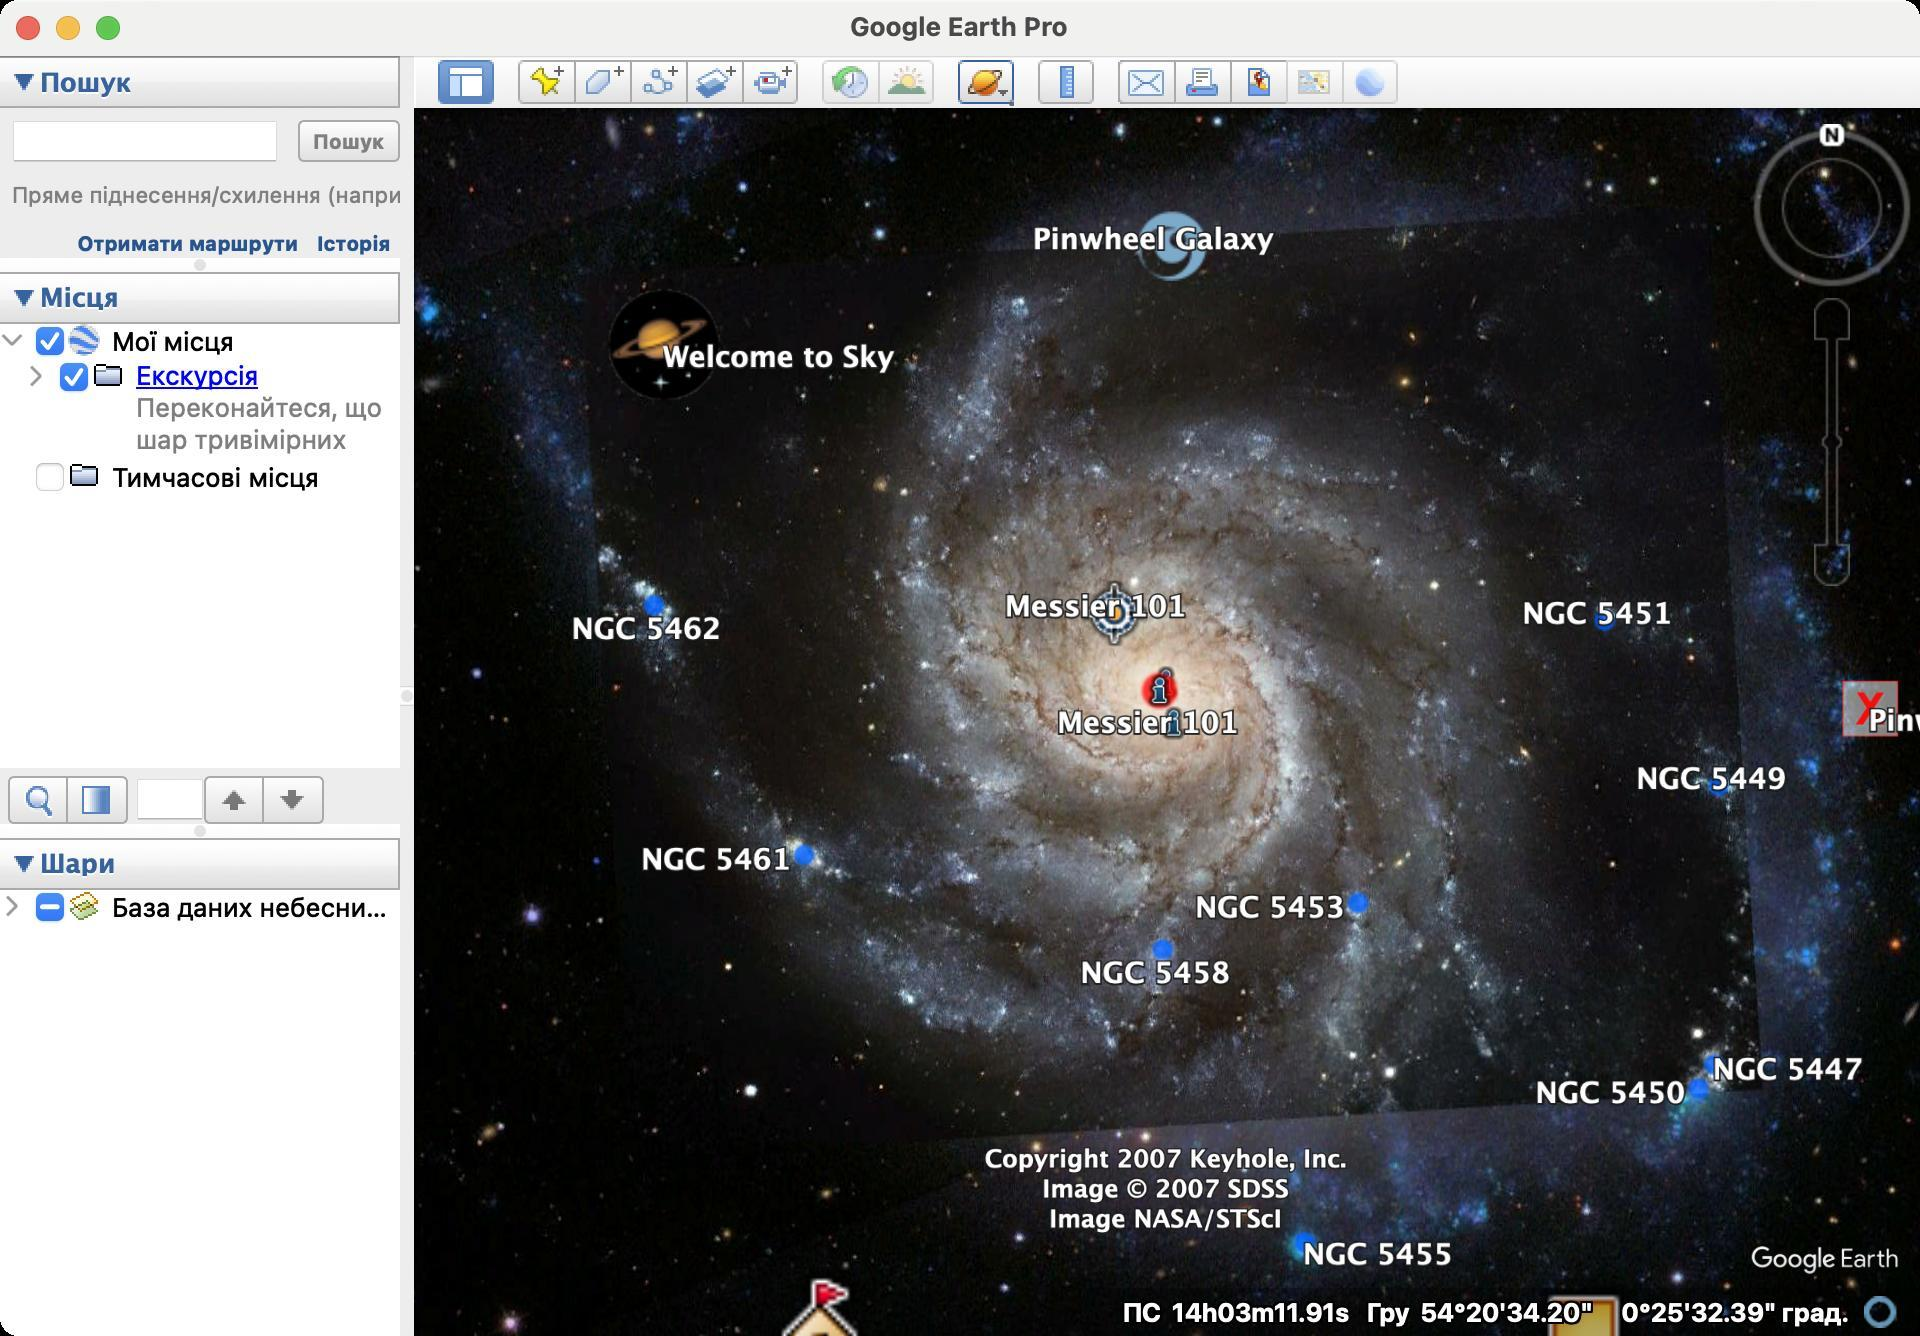
Accessibility tree:
{"name": "Google_Earth_Pro", "role": "AXWindow", "description": null, "role_description": "звичайне вікно", "value": null, "position": "205.00;119.00", "size": "960;668", "children": [{"name": "", "role": "AXSplitGroup", "description": "", "role_description": "група розділених областей", "value": null, "position": "0.00;28.00", "size": "960;640", "children": [{"name": "", "role": "AXGroup", "description": "", "role_description": "група", "value": null, "position": "207.00;28.00", "size": "753;640", "children": [{"name": "", "role": "AXSplitGroup", "description": "", "role_description": "група розділених областей", "value": null, "position": "207.00;28.00", "size": "753;26", "children": [{"name": "", "role": "AXCheckBox", "description": "Приховати бокову панель", "role_description": "галочка", "value": 1, "position": "219.00;30.00", "size": "28;22", "children": []}, {"name": "", "role": "AXButton", "description": "Додати мітку", "role_description": "кнопка", "value": null, "position": "259.00;30.00", "size": "28;22", "children": []}, {"name": "", "role": "AXButton", "description": "Додати багатокутник", "role_description": "кнопка", "value": null, "position": "287.00;30.00", "size": "28;22", "children": []}, {"name": "", "role": "AXButton", "description": "Додати шлях", "role_description": "кнопка", "value": null, "position": "315.00;30.00", "size": "28;22", "children": []}, {"name": "", "role": "AXButton", "description": "Додати накладання зображення", "role_description": "кнопка", "value": null, "position": "343.00;30.00", "size": "28;22", "children": []}, {"name": "", "role": "AXCheckBox", "description": "Запис подорожі", "role_description": "галочка", "value": 0, "position": "371.00;30.00", "size": "28;22", "children": []}, {"name": "", "role": "AXCheckBox", "description": "Показати зображення в часі. Скористайтеся повзунком часу, щоб переміщатися між датами отримання зображення.", "role_description": "галочка", "value": 0, "position": "411.00;30.00", "size": "28;22", "children": []}, {"name": "", "role": "AXCheckBox", "description": "Показати, як падає сонячне світло на ландшафт. Скористайтеся повзунком часу, щоб вибрати пору дня.", "role_description": "галочка", "value": 0, "position": "439.00;30.00", "size": "28;22", "children": []}, {"name": "", "role": "AXMenuButton", "description": "Переключає режими перегляду \"Земля, \"Небо\" та інших планет.", "role_description": "кнопка меню", "value": null, "position": "479.00;29.00", "size": "28;24", "children": []}, {"name": "", "role": "AXCheckBox", "description": "Показати лінійку", "role_description": "галочка", "value": 0, "position": "519.00;30.00", "size": "28;22", "children": []}, {"name": "", "role": "AXButton", "description": "Електронна пошта", "role_description": "кнопка", "value": null, "position": "559.00;30.00", "size": "28;22", "children": []}, {"name": "", "role": "AXCheckBox", "description": "Друк", "role_description": "галочка", "value": 0, "position": "587.00;30.00", "size": "28;22", "children": []}, {"name": "", "role": "AXCheckBox", "description": "Зберегти зображення", "role_description": "галочка", "value": 0, "position": "615.00;30.00", "size": "28;22", "children": []}, {"name": "", "role": "AXButton", "description": "Переглянути в Картах Google", "role_description": "кнопка", "value": null, "position": "643.00;30.00", "size": "28;22", "children": []}, {"name": "", "role": "AXButton", "description": "Переглянути через Google Планета Земля в Інтернеті", "role_description": "кнопка", "value": null, "position": "671.00;30.00", "size": "28;22", "children": []}]}]}, {"name": "", "role": "AXSplitGroup", "description": "", "role_description": "група розділених областей", "value": null, "position": "0.00;28.00", "size": "200;640", "children": [{"name": "Шари", "role": "AXCheckBox", "description": "Визначні місця та інші функції", "role_description": "галочка", "value": 1, "position": "0.00;419.00", "size": "198;26", "children": []}, {"name": "", "role": "AXGroup", "description": "", "role_description": "група", "value": null, "position": "0.00;445.00", "size": "200;223", "children": [{"name": "База_даних_небесних_об’єктів", "role": "AXGroup", "description": "", "role_description": "група", "value": null, "position": "12.00;445.00", "size": "188;18", "children": []}]}, {"name": "Місця", "role": "AXCheckBox", "description": "Збережені місця (Уподобання)  Натисніть, щоб розгорнути або згорнути.", "role_description": "галочка", "value": 1, "position": "0.00;136.00", "size": "200;26", "children": []}, {"name": "", "role": "AXGroup", "description": "", "role_description": "група", "value": null, "position": "0.00;162.00", "size": "200;222", "children": [{"name": "Мої_місця", "role": "AXGroup", "description": "", "role_description": "група", "value": null, "position": "12.00;162.00", "size": "188;18", "children": []}, {"name": "​", "role": "AXGroup", "description": "", "role_description": "група", "value": null, "position": "24.00;180.00", "size": "176;50", "children": []}, {"name": "Тимчасові_місця", "role": "AXGroup", "description": "", "role_description": "група", "value": null, "position": "12.00;230.00", "size": "188;18", "children": []}]}, {"name": "", "role": "AXButton", "description": "Знайти в \"Моїх місцях\"", "role_description": "кнопка", "value": null, "position": "4.00;388.00", "size": "30;24", "children": []}, {"name": "", "role": "AXButton", "description": "Налаштувати прозорість", "role_description": "кнопка", "value": null, "position": "34.00;388.00", "size": "30;24", "children": []}, {"name": "", "role": "AXGroup", "description": "", "role_description": "група", "value": null, "position": "68.00;388.00", "size": "94;24", "children": [{"name": "", "role": "AXTextField", "description": "", "role_description": "текстове поле", "value": "", "position": "68.00;389.00", "size": "34;21", "children": []}, {"name": "", "role": "AXButton", "description": "Знайти попереднє", "role_description": "кнопка", "value": null, "position": "102.00;388.00", "size": "30;24", "children": []}, {"name": "", "role": "AXButton", "description": "Знайти наступне", "role_description": "кнопка", "value": null, "position": "132.00;388.00", "size": "30;24", "children": []}]}, {"name": "Пошук", "role": "AXCheckBox", "description": "", "role_description": "галочка", "value": 1, "position": "0.00;28.00", "size": "200;26", "children": []}, {"name": "", "role": "AXTextField", "description": "", "role_description": "текстове поле", "value": "", "position": "6.00;60.00", "size": "133;21", "children": []}, {"name": "Пошук", "role": "AXButton", "description": "Шукати на карті текст, введений у вікно пошуку", "role_description": "кнопка", "value": null, "position": "149.00;60.00", "size": "51;21", "children": []}, {"name": "Пряме_піднесення/схилення_(наприклад,_00h_42m_44.3s_+41°_16'_9\")", "role": "AXStaticText", "description": "", "role_description": "текст", "value": null, "position": "6.00;91.00", "size": "194;13", "children": []}, {"name": "Отримати_маршрути", "role": "AXButton", "description": "", "role_description": "кнопка", "value": null, "position": "34.00;114.00", "size": "120;15", "children": []}, {"name": "Історія", "role": "AXButton", "description": "Показати список останніх пошукових запитів", "role_description": "кнопка", "value": null, "position": "154.00;114.00", "size": "46;15", "children": []}, {"name": "", "role": "AXGrowArea", "description": "", "role_description": "область розширення", "value": null, "position": "0.00;129.00", "size": "200;7", "children": []}, {"name": "", "role": "AXGrowArea", "description": "", "role_description": "область розширення", "value": null, "position": "0.00;412.00", "size": "200;7", "children": []}]}, {"name": "", "role": "AXGrowArea", "description": "", "role_description": "область розширення", "value": null, "position": "200.00;28.00", "size": "7;640", "children": []}]}, {"name": null, "role": "AXButton", "description": null, "role_description": "кнопка закривання", "value": null, "position": "7.00;6.00", "size": "14;16", "children": []}, {"name": null, "role": "AXButton", "description": null, "role_description": "кнопка повноекранного режиму", "value": null, "position": "47.00;6.00", "size": "14;16", "children": [{"name": null, "role": "AXGroup", "description": null, "role_description": "група", "value": null, "position": "47.00;6.00", "size": "14;16", "children": [{"name": null, "role": "AXGroup", "description": null, "role_description": "група", "value": null, "position": "47.00;6.00", "size": "14;16", "children": []}]}]}, {"name": null, "role": "AXButton", "description": null, "role_description": "кнопка згортання", "value": null, "position": "27.00;6.00", "size": "14;16", "children": []}, {"name": null, "role": "AXStaticText", "description": null, "role_description": "текст", "value": "Google Earth Pro", "position": "423.00;5.00", "size": "113;16", "children": []}]}